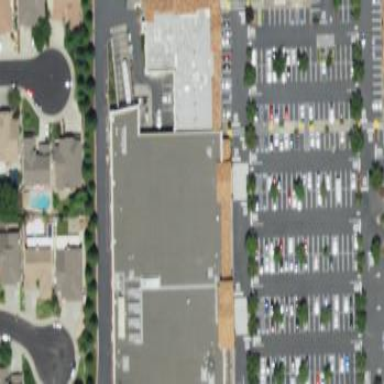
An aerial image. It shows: Building that houses supermarket.